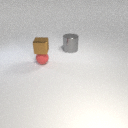
small red rubber sphere below small brown metal cube